Question: I have an asp.net application in which i have a style problem . in a view i have this snippet:
'''
@if (Model[0] > 5)
{
@Html.ActionLink("<<<<", "Projects_Management", new { inc = Model[0] - 5 }, new {@class="previous"})
}
@if (Model[0] < 5 * Model[2])
{
@Html.ActionLink(">>>>", "Projects_Management", new { inc = Model[0] + 5 }, new {@class="nextIcon"})
}
'''
the
'''
.previous
{
margin-left:10px;
background: url('../images/previousIcon.png') no-repeat border-box right;
display: block;
width: 150px;
height: 50px;
text-indent: -9999px; /* hides the link text */
}
.nextIcon
{
margin-left:80%;
background: url('../images/nextIcon.png') no-repeat border-box right;
display: inline-block;
width: 150px;
height: 50px;
text-indent: -9999px; /* hides the link text */
}
'''
but i have this result:

the link <URL>
the two links aren't in the same line. So what is the problem: Why they aren't in the same line? How can i fix my code?
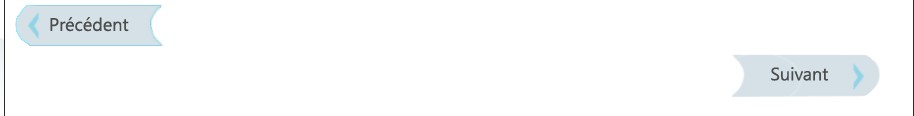
Answer: the '.previous' class has 'display: block' style, replace it with 'inline-block' just like '.next' class